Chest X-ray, PA view. Patient: 21 years old, sex M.
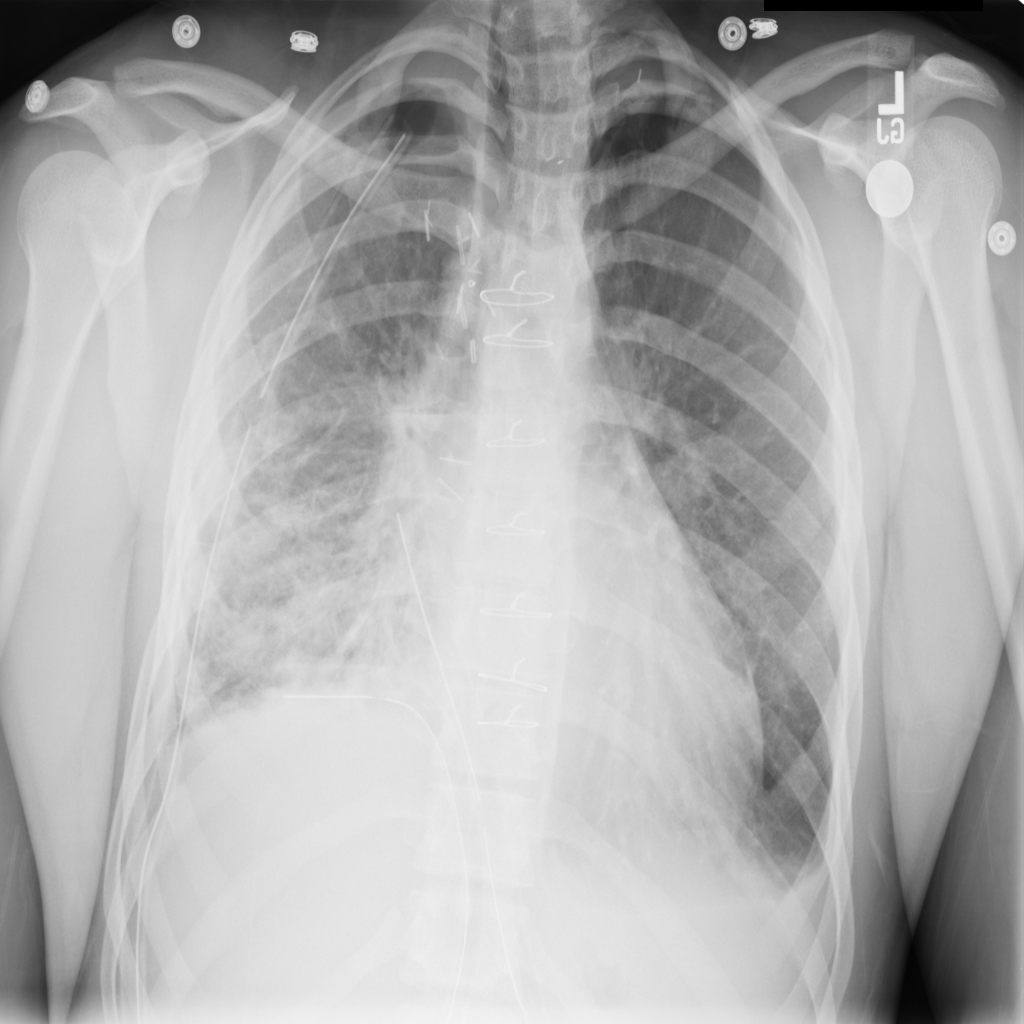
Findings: Infiltration